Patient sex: M
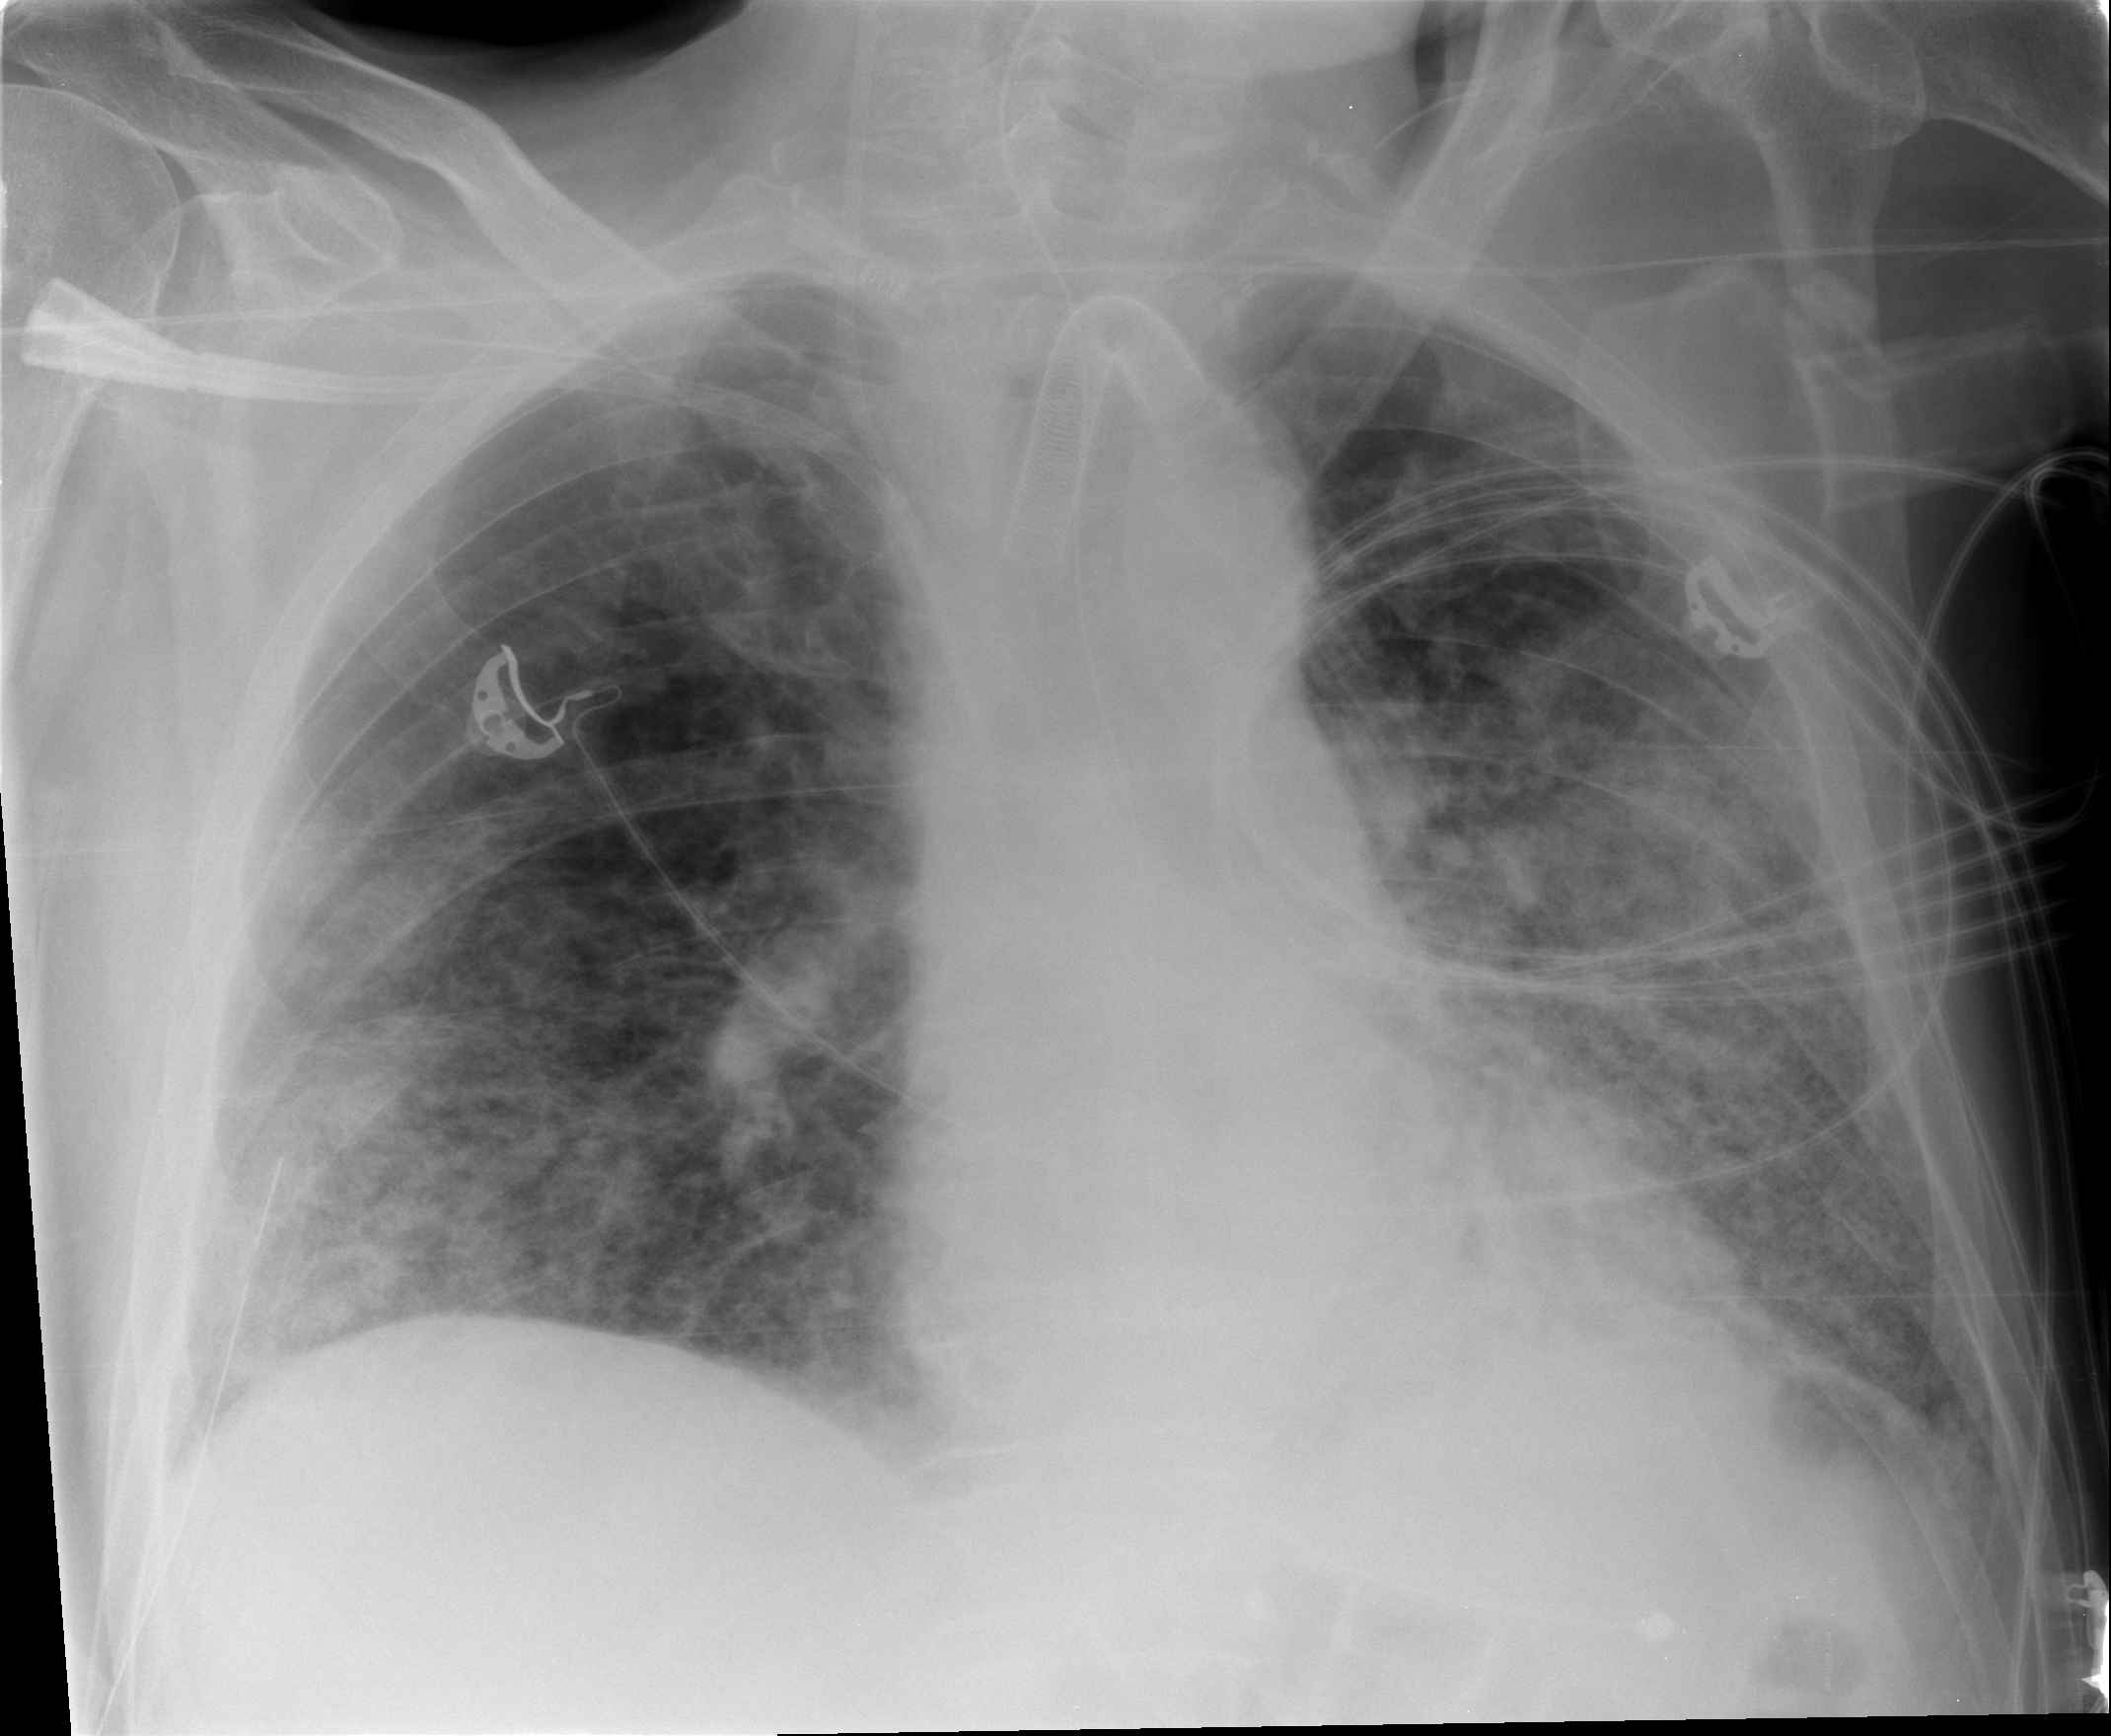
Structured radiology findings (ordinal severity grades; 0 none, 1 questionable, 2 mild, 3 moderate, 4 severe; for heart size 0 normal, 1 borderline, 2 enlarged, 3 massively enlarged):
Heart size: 0
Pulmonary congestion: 0
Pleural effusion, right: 1
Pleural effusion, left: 2
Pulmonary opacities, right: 3
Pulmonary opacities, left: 3
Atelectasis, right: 2
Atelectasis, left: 3